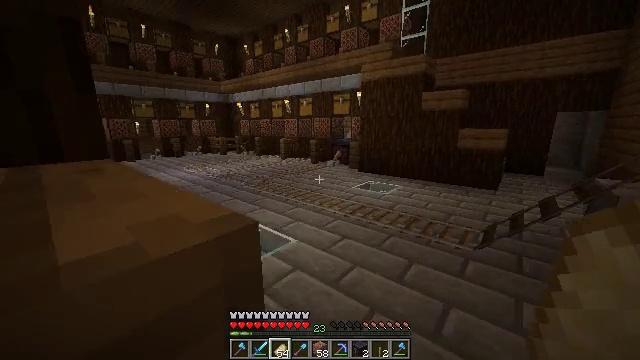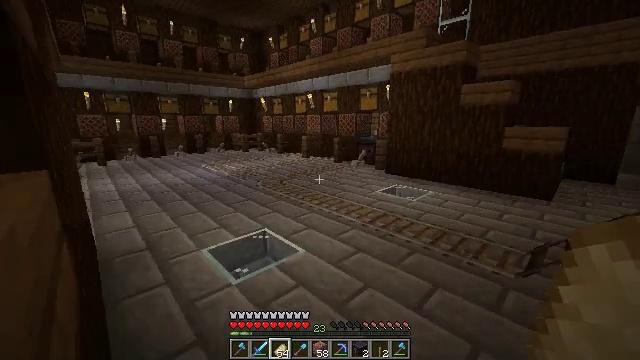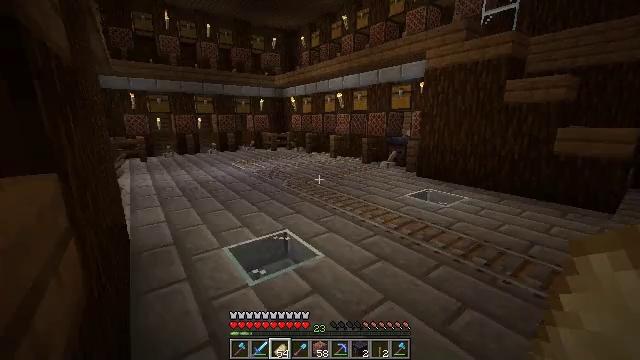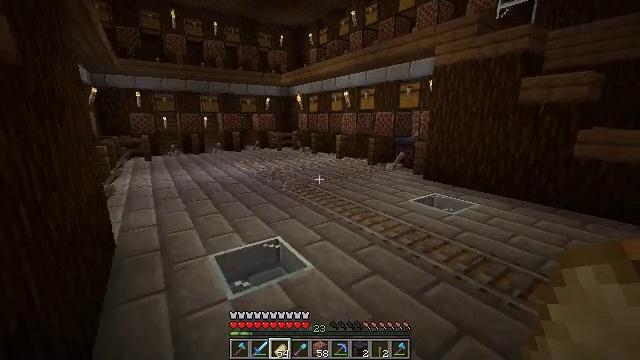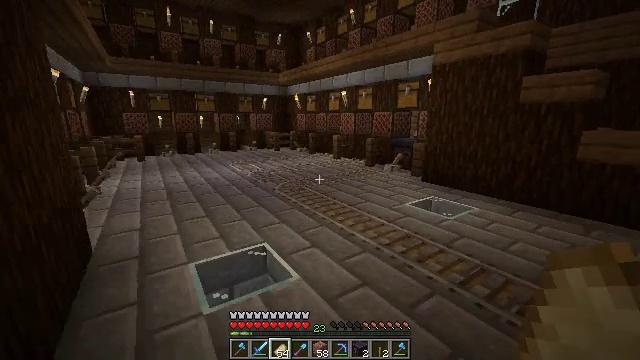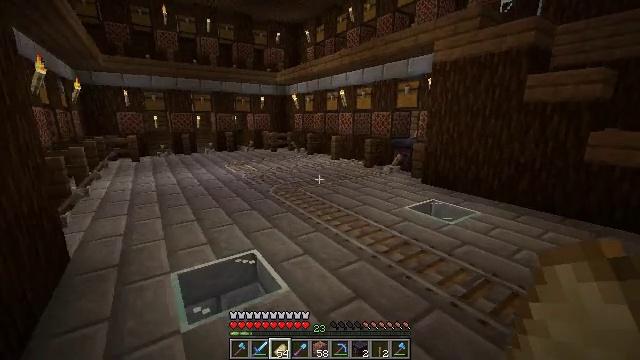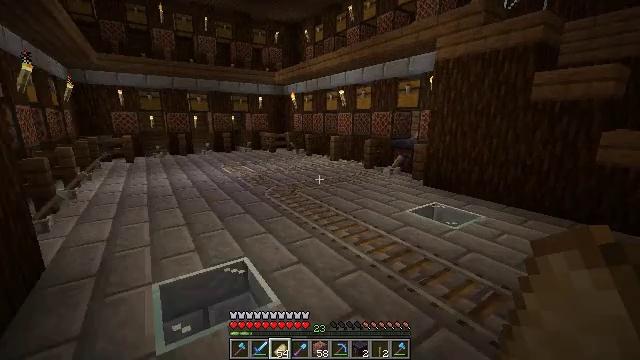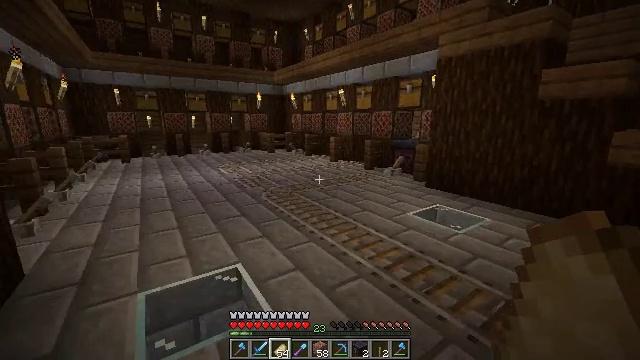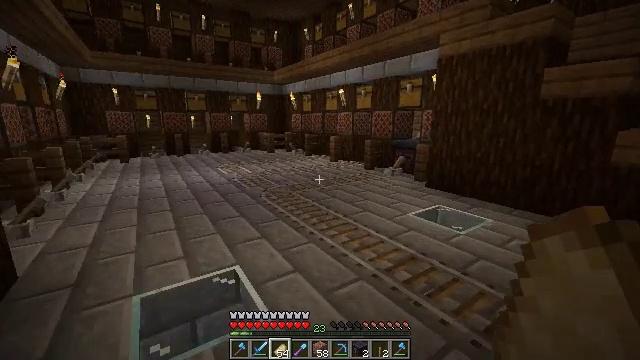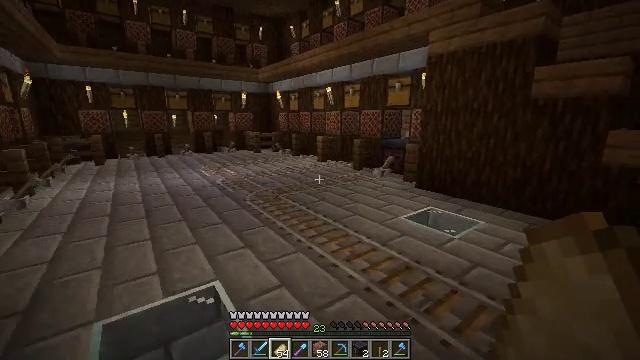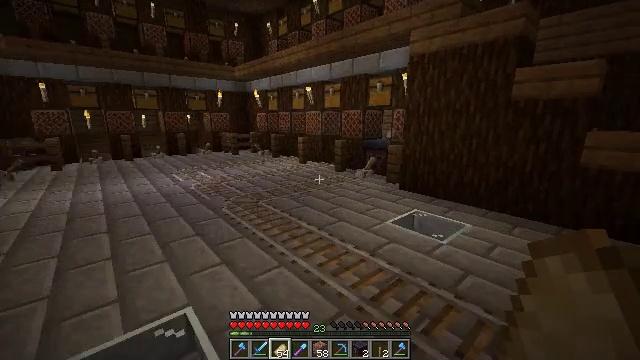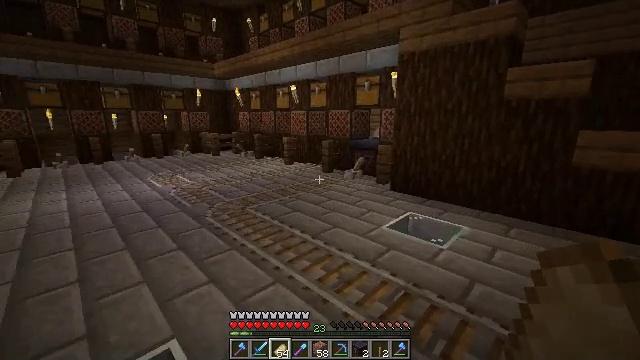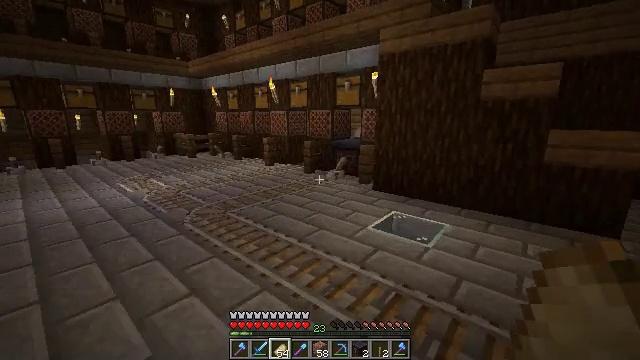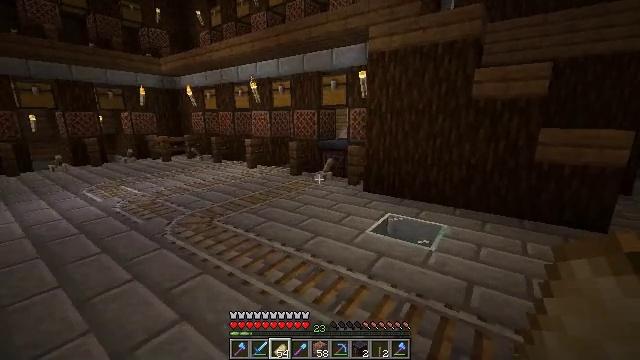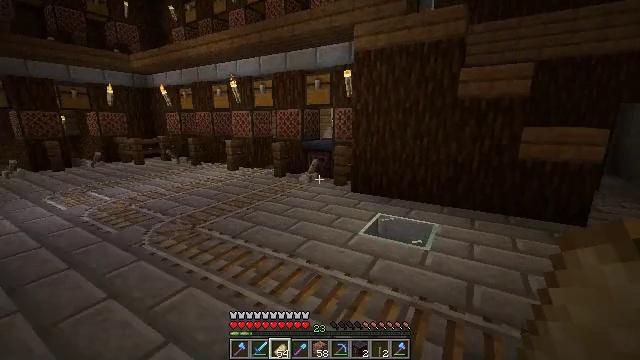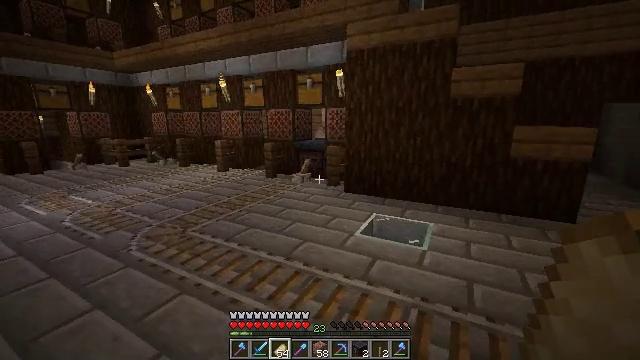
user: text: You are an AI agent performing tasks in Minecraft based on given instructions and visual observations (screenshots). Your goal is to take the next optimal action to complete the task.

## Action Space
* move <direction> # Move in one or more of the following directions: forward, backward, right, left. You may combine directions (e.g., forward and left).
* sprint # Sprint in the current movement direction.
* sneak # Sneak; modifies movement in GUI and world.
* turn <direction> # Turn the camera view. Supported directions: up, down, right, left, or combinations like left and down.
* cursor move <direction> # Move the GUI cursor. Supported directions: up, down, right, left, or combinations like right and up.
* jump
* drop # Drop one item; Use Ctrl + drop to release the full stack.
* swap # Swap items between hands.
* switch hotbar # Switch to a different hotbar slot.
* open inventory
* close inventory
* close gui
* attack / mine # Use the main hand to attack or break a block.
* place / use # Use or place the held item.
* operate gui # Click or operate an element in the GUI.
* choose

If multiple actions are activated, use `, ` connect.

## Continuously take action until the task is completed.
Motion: motion action
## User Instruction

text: Gather the smithing table into your inventory.
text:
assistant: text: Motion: move forward and move right, turn left
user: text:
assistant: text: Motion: move forward and move right, turn left
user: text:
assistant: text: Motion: move forward and move right, turn left
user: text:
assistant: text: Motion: move forward
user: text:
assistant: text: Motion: move forward
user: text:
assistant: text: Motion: move forward
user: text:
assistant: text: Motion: move forward
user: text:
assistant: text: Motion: move forward
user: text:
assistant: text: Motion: move forward, turn right
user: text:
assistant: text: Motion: move forward and move left, turn right
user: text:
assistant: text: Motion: move forward and move left, turn right
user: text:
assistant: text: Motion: move forward and move left, turn right
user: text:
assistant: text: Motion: move forward and move left, turn right
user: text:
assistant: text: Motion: move forward and move left, turn right
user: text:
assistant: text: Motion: move forward and move left, turn right
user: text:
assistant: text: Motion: move forward and move left
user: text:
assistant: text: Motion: move forward and move left
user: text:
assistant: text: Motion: move forward and move left, turn right
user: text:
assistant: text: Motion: move forward and move left, turn right
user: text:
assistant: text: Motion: move forward and move left, turn right
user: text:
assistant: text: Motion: move forward and move left, turn right
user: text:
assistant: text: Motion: move forward and move left
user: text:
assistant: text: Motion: move forward and move left, turn right
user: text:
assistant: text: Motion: move forward and move left, turn right
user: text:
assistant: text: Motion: move forward and move left
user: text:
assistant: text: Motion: move forward and move left
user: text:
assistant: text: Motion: move forward and move left, turn right
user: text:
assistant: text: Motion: move forward and move left, turn right
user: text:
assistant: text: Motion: move forward and move left, turn right
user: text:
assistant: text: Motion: move forward and move left, turn right